Question: How can I find duplicate records using their 'Item Number' and copy/extract 'Unit Price'?

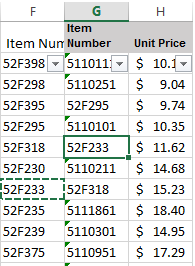
Answer: You can use a vlookup to find when an item matches another item in a different column. For your example, assuming that row 20 column F contains the item 52F233, use this formula for cell I20
'''
=VLOOKUP(F20,$G$1:$H$1000,2,FALSE)
'''
This will put the unit price in cell I20 when a match is found and #N/A otherwise. You can paste this formula in the entire I column and it will show you when the match is found for each entry. After that, you can sort the ones with a valid match and take the next action you need with the matched data, such as add to a different sheet. The vlookup formula cna be used across multiple files.